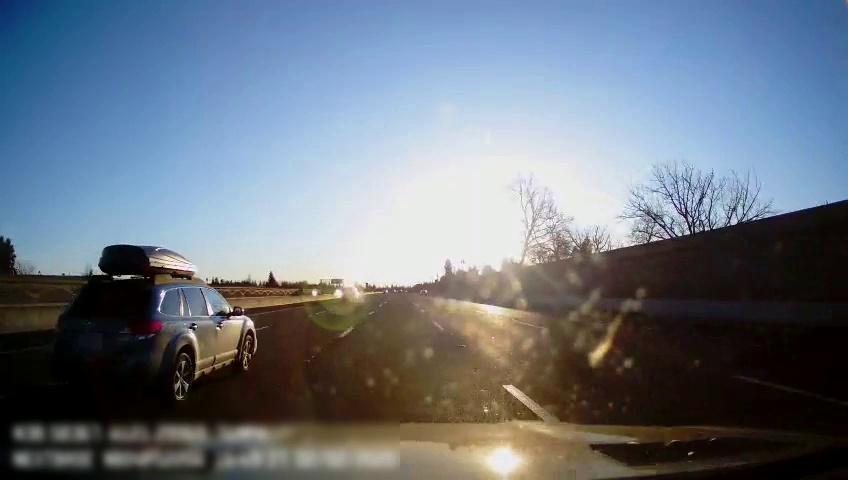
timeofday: Day
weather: Sunny
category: Drivable Space
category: Vehicles | SUV
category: Vehicles | SUV
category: Lanes | Alternate Lane
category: Lanes | Alternate Lane
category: Lanes | Current Lane
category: Lanes | Current Lane
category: Lanes | Alternate Lane
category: Lanes | Alternate Lane